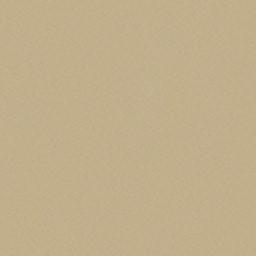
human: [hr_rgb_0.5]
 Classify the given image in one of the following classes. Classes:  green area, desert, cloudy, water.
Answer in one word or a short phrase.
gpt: desert